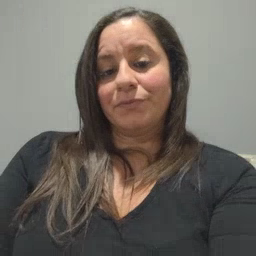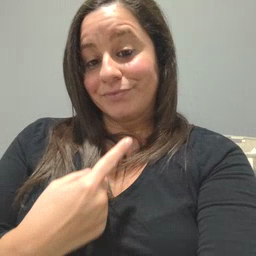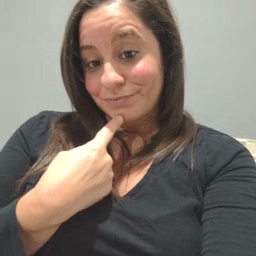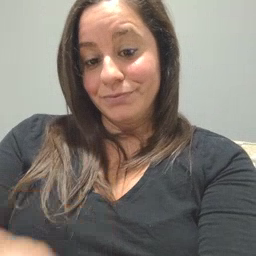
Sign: say